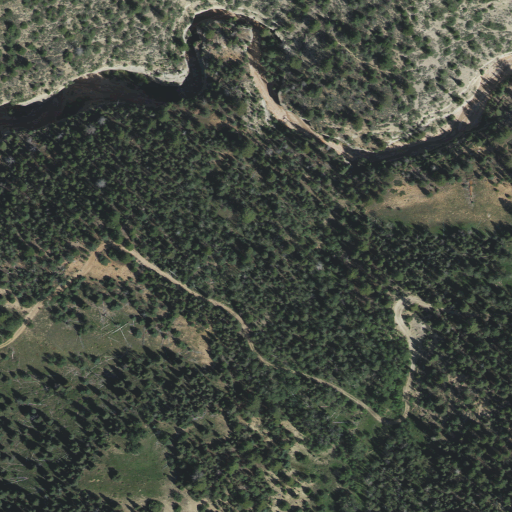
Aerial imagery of valley in Utah named Potato Hollow containing evergreen forest, deciduous forest, and shrub